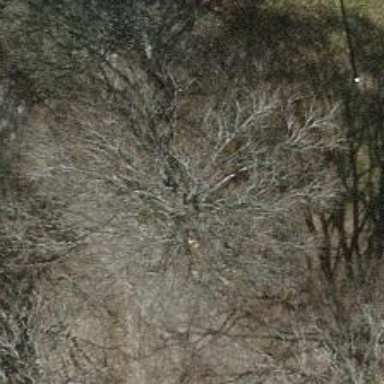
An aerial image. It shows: Single tag "natural: tree."